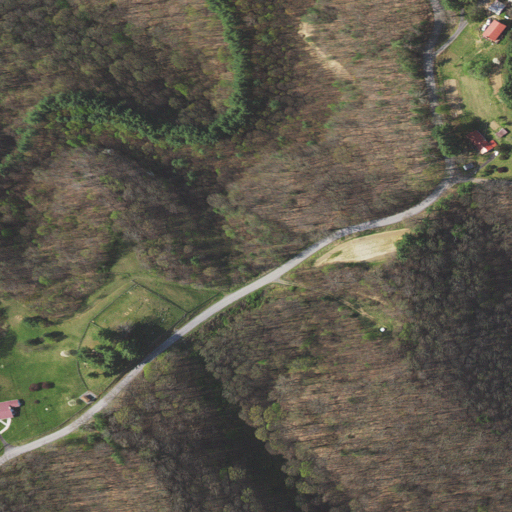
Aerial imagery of ridge(s) in Virginia named Whitaker Ridge containing deciduous forest, open development, low intensity development, medium intensity development, and pasture